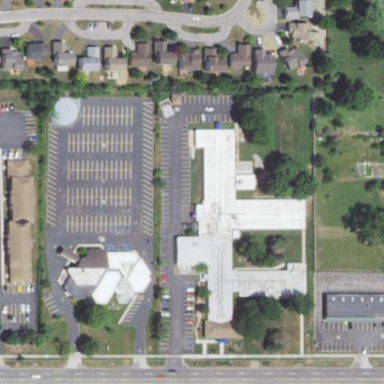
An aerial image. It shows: Nursing home.